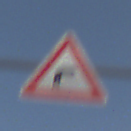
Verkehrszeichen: KurveRechts
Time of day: SunriseSunset
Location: Outdoor (Suburban)
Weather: PartlyCloudy
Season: NotSpecified
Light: Natural